Question: I have a class which contains multiple functions to read and write memory. But it's missing the readByte function and writeByte function.
I've tried to create those in the following format:
'''
public byte readByte(IntPtr address)
{
byte[] buffer = new byte[1];
ReadMemory(address, buffer, 1);
//return BitConverter.ToUInt32(buffer, 0);
}
'''
But couldn't think of a 'BitConverter' return type. Does anyone have a idea how I could create those functions? Since the returned value is only a byte as you can see in this screenshot:

Some functions from the class:
'''
/// <summary>
/// Reads 32 bit signed integer at the address
/// </summary>
/// <param name="address">Memory address</param>
/// <returns></returns>
public int ReadInt32(IntPtr address)
{
byte[] buffer = new byte[4];
ReadMemory(address, buffer, 4);
return BitConverter.ToInt32(buffer, 0);
}
/// <summary>
/// Reads 32 bit unsigned integer at the address
/// </summary>
/// <param name="address">Memory address</param>
/// <returns></returns>
public uint ReadUInt32(IntPtr address)
{
byte[] buffer = new byte[4];
ReadMemory(address, buffer, 4);
return BitConverter.ToUInt32(buffer, 0);
}
/// <summary>
/// Reads single precision value at the address
/// </summary>
/// <param name="address">Memory address</param>
/// <returns></returns>
public float ReadFloat(IntPtr address)
{
byte[] buffer = new byte[4];
ReadMemory(address, buffer, 4);
return BitConverter.ToSingle(buffer, 0);
}
/// <summary>
/// Reads double precision value at the address
/// </summary>
/// <param name="address">Memory address</param>
/// <returns></returns>
public double ReadDouble(IntPtr address)
{
byte[] buffer = new byte[8];
ReadMemory(address, buffer, 8);
return BitConverter.ToDouble(buffer, 0);
}
/// <summary>
/// Writes 32 bit unsigned integer at the address
/// </summary>
/// <param name="address">Memory address</param>
/// <param name="value">Value</param>
/// <returns></returns>
public void WriteUInt32(IntPtr address, uint value)
{
byte[] buffer = BitConverter.GetBytes(value);
WriteMemory(address, buffer, 4);
}
/// <summary>
/// Writes 32 bit signed integer at the address
/// </summary>
/// <param name="address">Memory address</param>
/// <param name="value">Value</param>
/// <returns></returns>
public void WriteInt32(IntPtr address, int value)
{
byte[] buffer = BitConverter.GetBytes(value);
WriteMemory(address, buffer, 4);
}
/// <summary>
/// Writes single precision value at the address
/// </summary>
/// <param name="address">Memory address</param>
/// <param name="value">Value</param>
/// <returns></returns>
public void WriteFloat(IntPtr address, float value)
{
byte[] buffer = BitConverter.GetBytes(value);
WriteMemory(address, buffer, 4);
}
/// <summary>
/// Writes double precision value at the address
/// </summary>
/// <param name="address">Memory address</param>
/// <param name="value">Value</param>
/// <returns></returns>
public void WriteDouble(IntPtr address, double value)
{
byte[] buffer = BitConverter.GetBytes(value);
WriteMemory(address, buffer, 8);
}
'''
Because currently I'm calling the class in the following way:
'''
public void updatePlayerStatistic(int prestigeLevel)
{
Process[] processes = Process.GetProcessesByName("iw7_ship");
if (processes.Length > 0)
{
using (CheatEngine.Memory memory = new CheatEngine.Memory(processes[0]))
{
// Prestige code
IntPtr prestigeAddress = memory.GetAddress("iw7_ship.exe", (IntPtr)0x04105320, new int[] { 0x6E5 });
//memory.WriteUInt32(prestigeAddress, uint.Parse(prestigeLevel.ToString()));
MessageBox.Show(memory.ReadUInt32(prestigeAddress).ToString());
}
}
}
'''
Which would always return 0. As you can see in the following screenshot:
<URL>
But clearly the value is 8 which is shown in CheatEngine.
Whole class:
'''
using System;
using System.Diagnostics;
using System.Text.RegularExpressions;
namespace InfiniteTrainer.CheatEngine
{
/// <summary>
/// Represents an access to a remote process memory
/// </summary>
public class Memory : IDisposable
{
private Process process;
private IntPtr processHandle;
private bool isDisposed;
public const string OffsetPattern = "(\+|\-){0,1}(0x){0,1}[a-fA-F0-9]{1,}";
/// <summary>
/// Initializes a new instance of the Memory
/// </summary>
/// <param name="process">Remote process</param>
public Memory(Process process)
{
if (process == null)
throw new ArgumentNullException("process");
this.process = process;
processHandle = Win32.OpenProcess(
Win32.ProcessAccessType.PROCESS_VM_READ | Win32.ProcessAccessType.PROCESS_VM_WRITE |
Win32.ProcessAccessType.PROCESS_VM_OPERATION, true, (uint)process.Id);
if (processHandle == IntPtr.Zero)
throw new InvalidOperationException("Could not open the process");
}
#region IDisposable
~Memory()
{
Dispose(false);
}
public void Dispose()
{
Dispose(true);
GC.SuppressFinalize(this);
}
private void Dispose(bool disposing)
{
if (isDisposed)
return;
Win32.CloseHandle(processHandle);
process = null;
processHandle = IntPtr.Zero;
isDisposed = true;
}
#endregion
#region Properties
/// <summary>
/// Gets the process to which this memory is attached to
/// </summary>
public Process Process
{
get
{
return process;
}
}
#endregion
/// <summary>
/// Finds module with the given name
/// </summary>
/// <param name="name">Module name</param>
/// <returns></returns>
protected ProcessModule FindModule(string name)
{
if (string.IsNullOrEmpty(name))
throw new ArgumentNullException("name");
foreach (ProcessModule module in process.Modules)
{
if (module.ModuleName.ToLower() == name.ToLower())
return module;
}
return null;
}
/// <summary>
/// Gets module based address
/// </summary>
/// <param name="moduleName">Module name</param>
/// <param name="baseAddress">Base address</param>
/// <param name="offsets">Collection of offsets</param>
/// <returns></returns>
public IntPtr GetAddress(string moduleName, IntPtr baseAddress, int[] offsets)
{
if (string.IsNullOrEmpty(moduleName))
throw new ArgumentNullException("moduleName");
ProcessModule module = FindModule(moduleName);
if (module == null)
return IntPtr.Zero;
else
{
//int address = module.BaseAddress.ToInt32() + baseAddress.ToInt32();
long address = module.BaseAddress.ToInt64() + baseAddress.ToInt64();
return GetAddress((IntPtr)address, offsets);
}
}
/// <summary>
/// Gets address
/// </summary>
/// <param name="baseAddress">Base address</param>
/// <param name="offsets">Collection of offsets</param>
/// <returns></returns>
public IntPtr GetAddress(IntPtr baseAddress, int[] offsets)
{
if (baseAddress == IntPtr.Zero)
throw new ArgumentException("Invalid base address");
//int address = baseAddress.ToInt32();
long address = baseAddress.ToInt64();
if (offsets != null && offsets.Length > 0)
{
byte[] buffer = new byte[4];
foreach (int offset in offsets)
address = ReadInt32((IntPtr)address) + offset;
}
return (IntPtr)address;
}
/// <summary>
/// Gets address pointer
/// </summary>
/// <param name="address">Address</param>
/// <returns></returns>
public IntPtr GetAddress(string address)
{
if (string.IsNullOrEmpty(address))
throw new ArgumentNullException("address");
string moduleName = null;
int index = address.IndexOf('"');
if (index != -1)
{
// Module name at the beginning
int endIndex = address.IndexOf('"', index + 1);
if (endIndex == -1)
throw new ArgumentException("Invalid module name. Could not find matching "");
moduleName = address.Substring(index + 1, endIndex - 1);
address = address.Substring(endIndex + 1);
}
int[] offsets = GetAddressOffsets(address);
int[] _offsets = null;
IntPtr baseAddress = offsets != null && offsets.Length > 0 ?
(IntPtr)offsets[0] : IntPtr.Zero;
if (offsets != null && offsets.Length > 1)
{
_offsets = new int[offsets.Length - 1];
for (int i = 0; i < offsets.Length - 1; i++)
_offsets[i] = offsets[i + 1];
}
if (moduleName != null)
return GetAddress(moduleName, baseAddress, _offsets);
else
return GetAddress(baseAddress, _offsets);
}
/// <summary>
/// Gets address offsets
/// </summary>
/// <param name="address">Address</param>
/// <returns></returns>
protected static int[] GetAddressOffsets(string address)
{
if (string.IsNullOrEmpty(address))
return new int[0];
else
{
MatchCollection matches = Regex.Matches(address, OffsetPattern);
int[] offsets = new int[matches.Count];
string value;
char ch;
for (int i = 0; i < matches.Count; i++)
{
ch = matches[i].Value[0];
if (ch == '+' || ch == '-')
value = matches[i].Value.Substring(1);
else
value = matches[i].Value;
offsets[i] = Convert.ToInt32(value, 16);
if (ch == '-')
offsets[i] = -offsets[i];
}
return offsets;
}
}
/// <summary>
/// Reads memory at the address
/// </summary>
/// <param name="address">Memory address</param>
/// <param name="buffer">Buffer</param>
/// <param name="size">Size in bytes</param>
public void ReadMemory(IntPtr address, byte[] buffer, int size)
{
if (isDisposed)
throw new ObjectDisposedException("Memory");
if (buffer == null)
throw new ArgumentNullException("buffer");
if (size <= 0)
throw new ArgumentException("Size must be greater than zero");
if (address == IntPtr.Zero)
throw new ArgumentException("Invalid address");
uint read = 0;
if (!Win32.ReadProcessMemory(processHandle, address, buffer, (uint)size, ref read) ||
read != size)
throw new AccessViolationException();
}
/// <summary>
/// Writes memory at the address
/// </summary>
/// <param name="address">Memory address</param>
/// <param name="buffer">Buffer</param>
/// <param name="size">Size in bytes</param>
public void WriteMemory(IntPtr address, byte[] buffer, int size)
{
if (isDisposed)
throw new ObjectDisposedException("Memory");
if (buffer == null)
throw new ArgumentNullException("buffer");
if (size <= 0)
throw new ArgumentException("Size must be greater than zero");
if (address == IntPtr.Zero)
throw new ArgumentException("Invalid address");
uint write = 0;
if (!Win32.WriteProcessMemory(processHandle, address, buffer, (uint)size, ref write) ||
write != size)
throw new AccessViolationException();
}
/// <summary>
/// Reads 32 bit signed integer at the address
/// </summary>
/// <param name="address">Memory address</param>
/// <returns></returns>
public int ReadInt32(IntPtr address)
{
byte[] buffer = new byte[4];
ReadMemory(address, buffer, 4);
return BitConverter.ToInt32(buffer, 0);
}
/// <summary>
/// Reads 32 bit unsigned integer at the address
/// </summary>
/// <param name="address">Memory address</param>
/// <returns></returns>
public uint ReadUInt32(IntPtr address)
{
byte[] buffer = new byte[4];
ReadMemory(address, buffer, 4);
return BitConverter.ToUInt32(buffer, 0);
}
/// <summary>
/// Reads single precision value at the address
/// </summary>
/// <param name="address">Memory address</param>
/// <returns></returns>
public float ReadFloat(IntPtr address)
{
byte[] buffer = new byte[4];
ReadMemory(address, buffer, 4);
return BitConverter.ToSingle(buffer, 0);
}
/// <summary>
/// Reads double precision value at the address
/// </summary>
/// <param name="address">Memory address</param>
/// <returns></returns>
public double ReadDouble(IntPtr address)
{
byte[] buffer = new byte[8];
ReadMemory(address, buffer, 8);
return BitConverter.ToDouble(buffer, 0);
}
/// <summary>
/// Writes 32 bit unsigned integer at the address
/// </summary>
/// <param name="address">Memory address</param>
/// <param name="value">Value</param>
/// <returns></returns>
public void WriteUInt32(IntPtr address, uint value)
{
byte[] buffer = BitConverter.GetBytes(value);
WriteMemory(address, buffer, 4);
}
/// <summary>
/// Writes 32 bit signed integer at the address
/// </summary>
/// <param name="address">Memory address</param>
/// <param name="value">Value</param>
/// <returns></returns>
public void WriteInt32(IntPtr address, int value)
{
byte[] buffer = BitConverter.GetBytes(value);
WriteMemory(address, buffer, 4);
}
/// <summary>
/// Writes single precision value at the address
/// </summary>
/// <param name="address">Memory address</param>
/// <param name="value">Value</param>
/// <returns></returns>
public void WriteFloat(IntPtr address, float value)
{
byte[] buffer = BitConverter.GetBytes(value);
WriteMemory(address, buffer, 4);
}
/// <summary>
/// Writes double precision value at the address
/// </summary>
/// <param name="address">Memory address</param>
/// <param name="value">Value</param>
/// <returns></returns>
public void WriteDouble(IntPtr address, double value)
{
byte[] buffer = BitConverter.GetBytes(value);
WriteMemory(address, buffer, 8);
}
}
}
'''
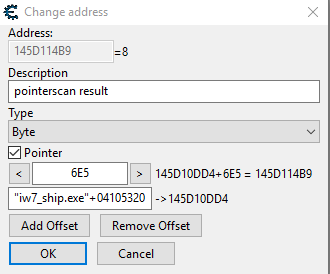
Answer: If you carefully read the code you've written, you'd see that no conversion is necessary, hence your difficulty finding this (unnecessary) 'BitConverter' function.
Simply return the only byte you've read:
'''
public byte readByte(IntPtr address)
{
byte[] buffer = new byte[1];
ReadMemory(address, buffer, 1);
return buffer[0];
}
'''